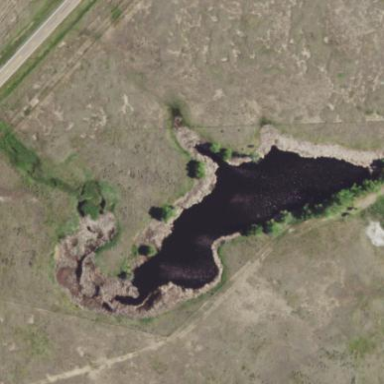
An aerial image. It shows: Reservoir.